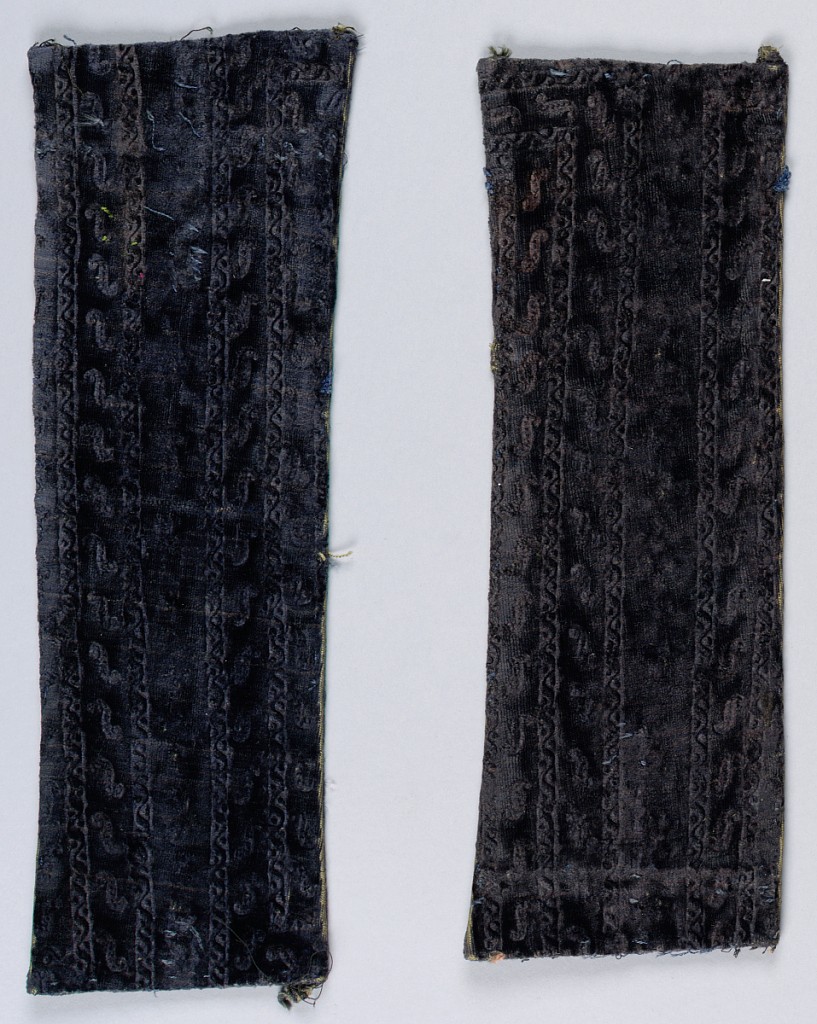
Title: Fragments
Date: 16th–17th century
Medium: silk Technique: embossed velvet
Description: Deep purple fragments that once formed part of a stole have a stamped pattern of narrow vertical bands containing small scrolls.